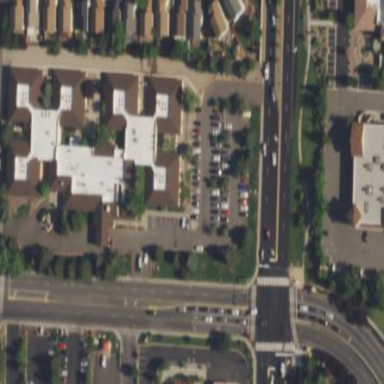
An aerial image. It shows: Nursing home.